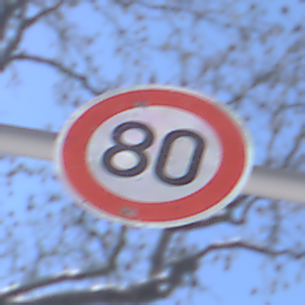
Verkehrszeichen: Geschwindigkeit80
Umgebung: Outdoor, Special
Tageszeit: MorningAfternoon
Wetter: Clear
Licht: Natural
Jahreszeit: Winter
Kontrast: HighContrast